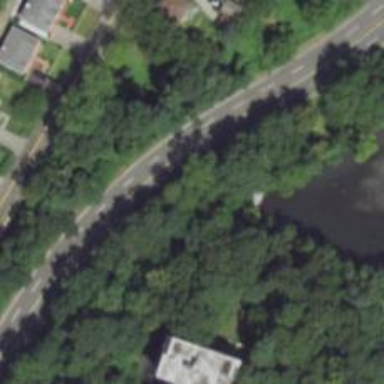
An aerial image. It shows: Path leading to bridge.